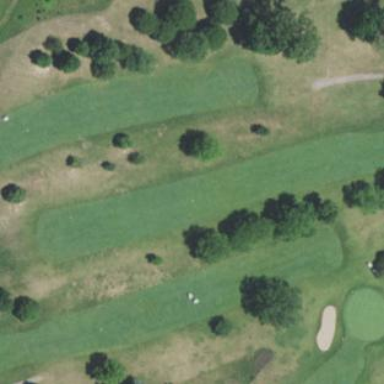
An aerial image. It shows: Golf fairway surrounded by grass.